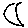
Label: moon